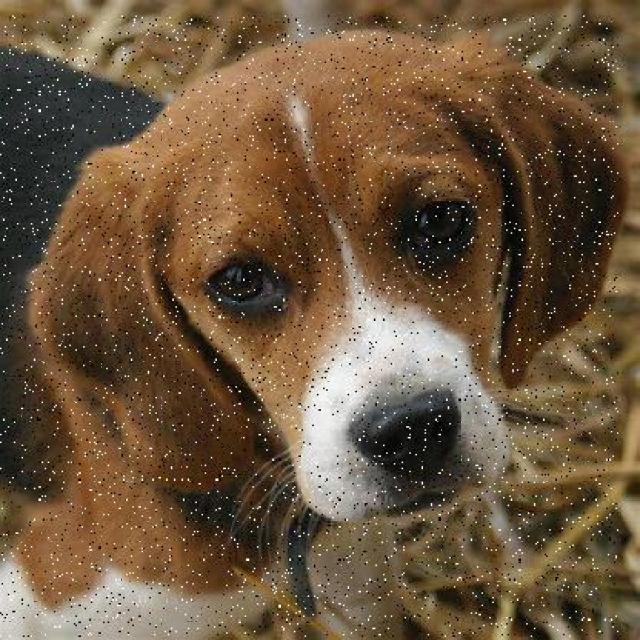
Healthy canine skin — no visible lesions, inflammation, or abnormalities. The skin and coat appear normal.